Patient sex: F
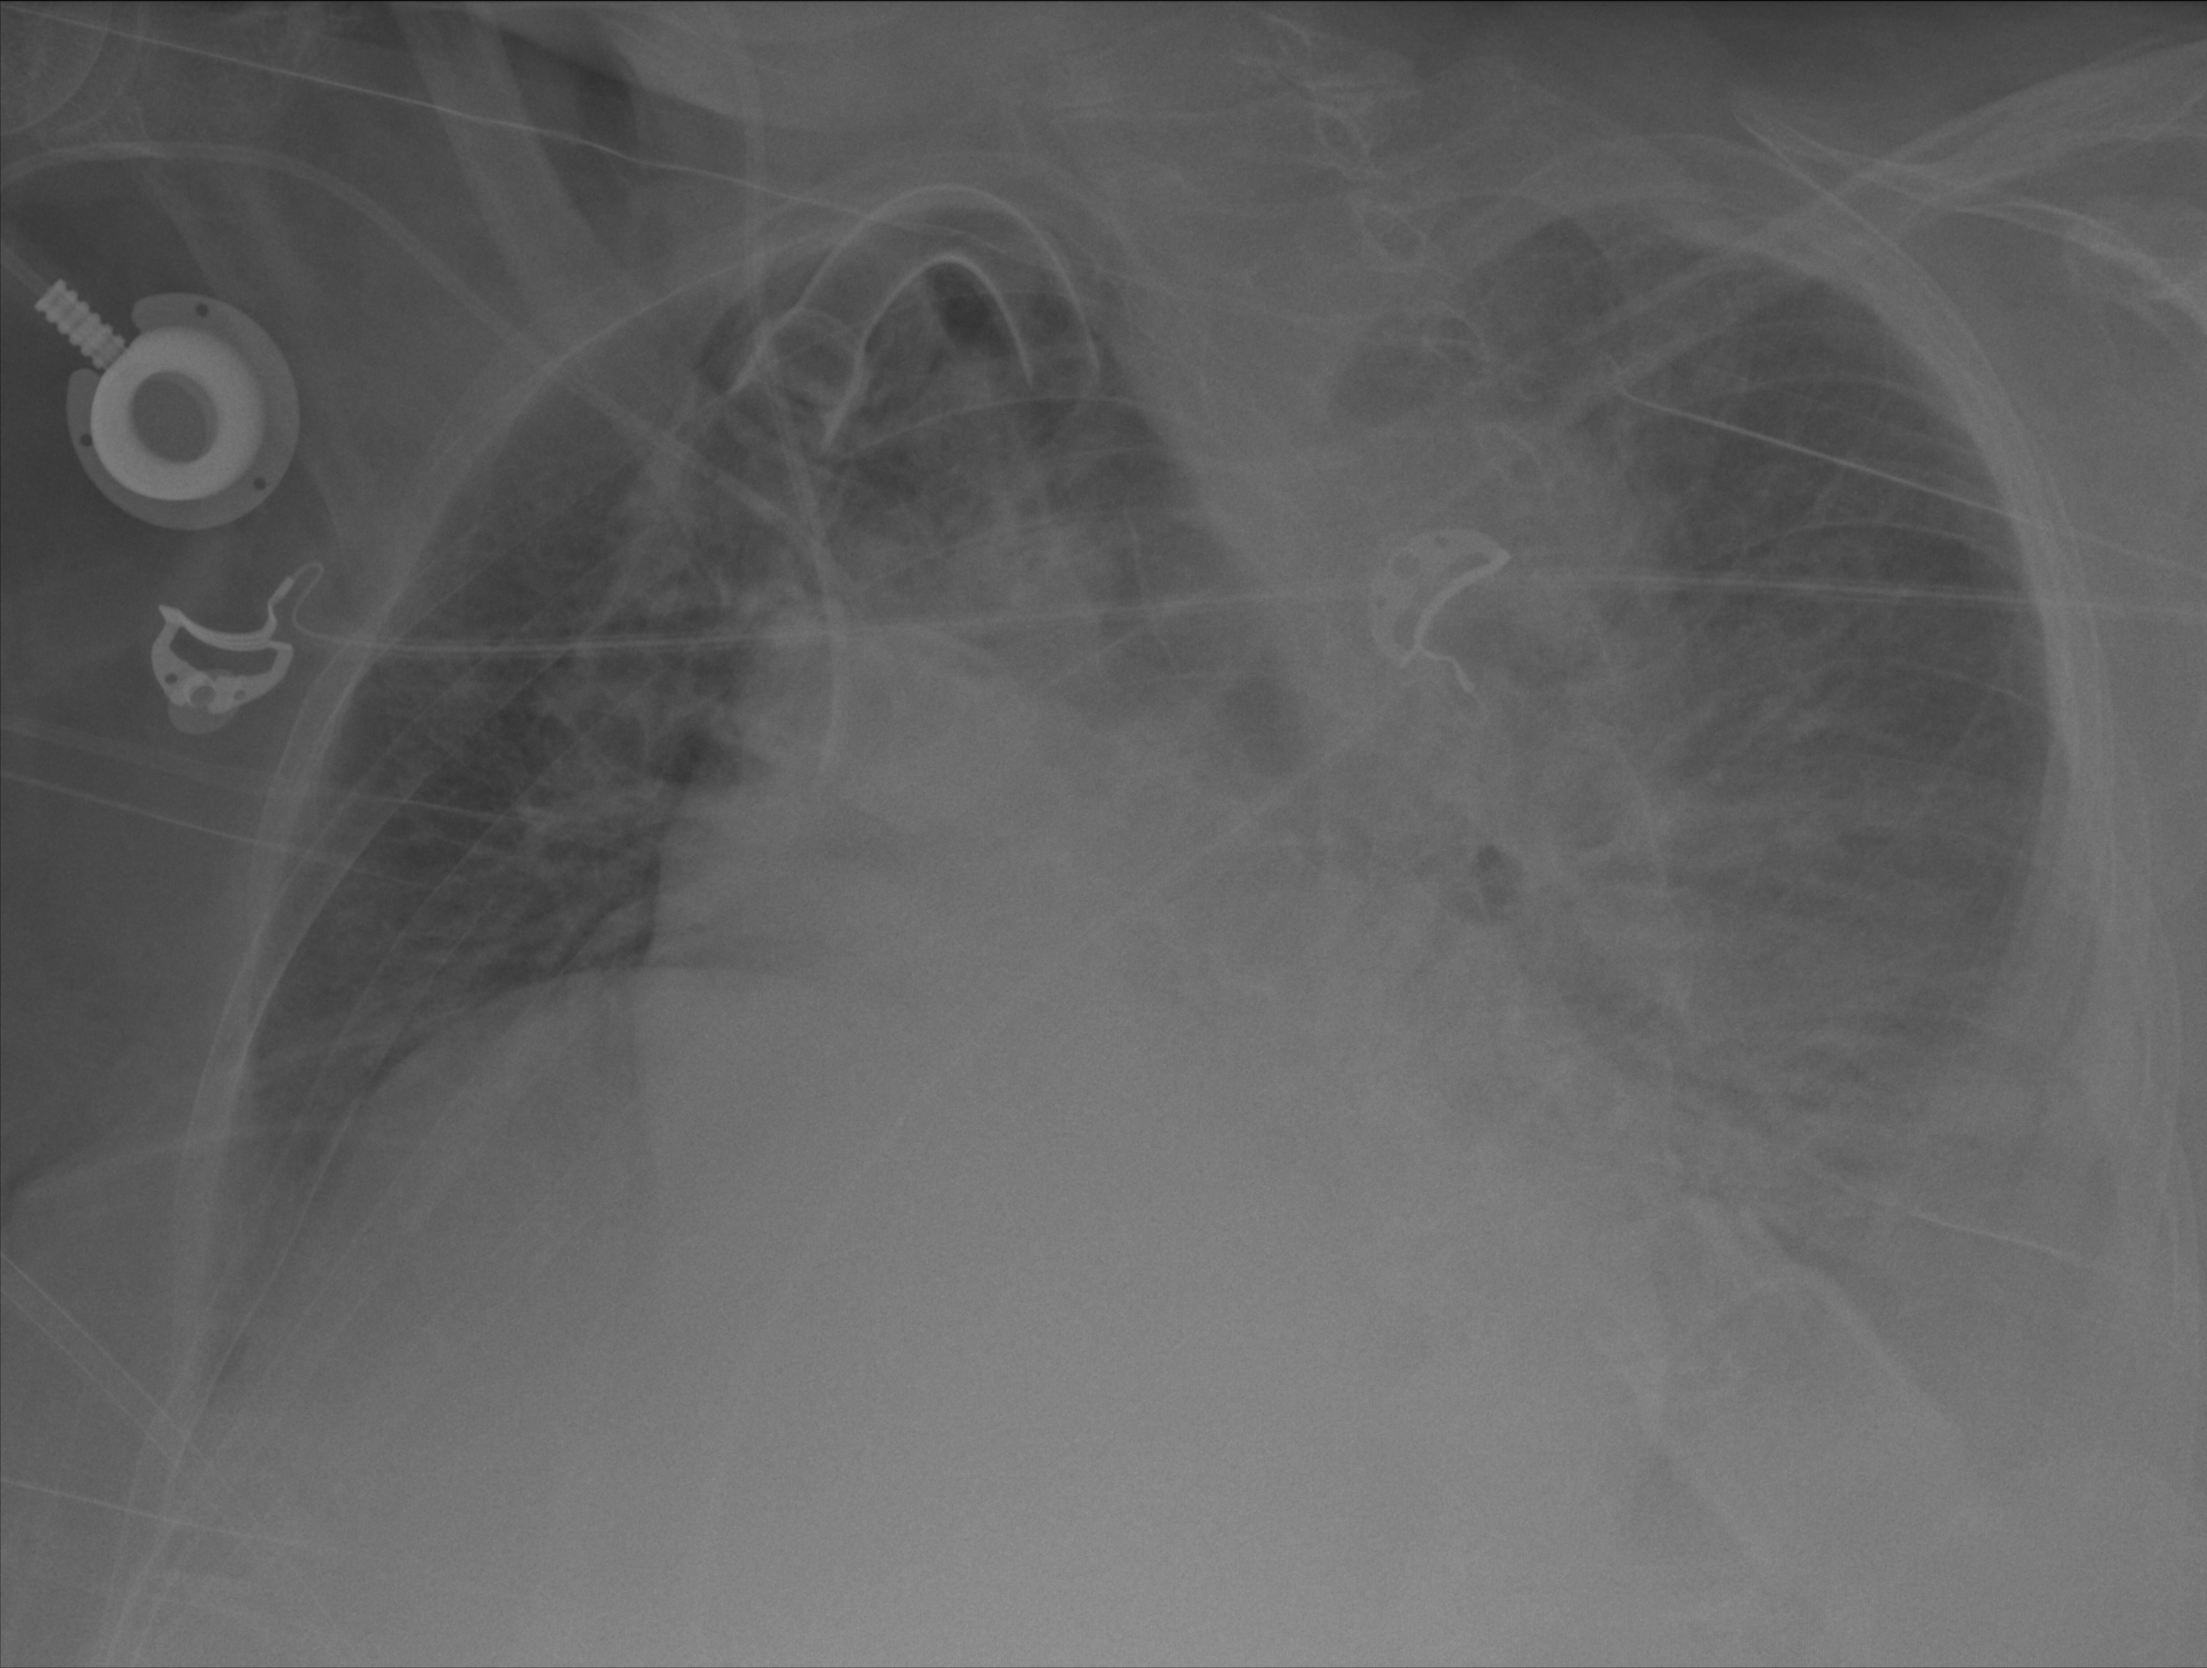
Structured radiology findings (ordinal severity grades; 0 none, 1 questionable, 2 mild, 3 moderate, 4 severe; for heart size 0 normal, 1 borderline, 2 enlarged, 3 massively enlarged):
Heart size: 2
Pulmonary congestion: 2
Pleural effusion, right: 1
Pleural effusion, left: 2
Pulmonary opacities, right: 2
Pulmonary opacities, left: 2
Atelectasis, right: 2
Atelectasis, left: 2